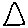
Label: triangle